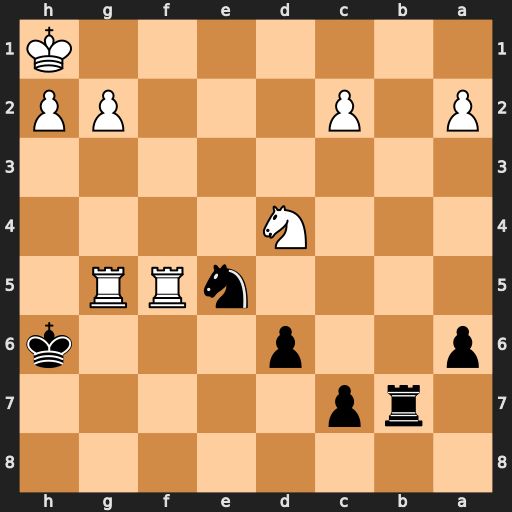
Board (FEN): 8/1rp5/p2p3k/4nRR1/3N4/8/P1P3PP/7K
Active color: b
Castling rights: -
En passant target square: -
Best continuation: Rb1+ Rf1 Rxf1#